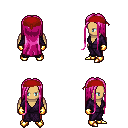
a pixel art fantasy rpg character, male body template, human, tanned skin, purple robe, red pants, pink extra-long hairstyle, red bandana, gold gloves, gold boots, four views (front, back, left, right), 2x2 character sprite sheet, small pixel art, hard edges, no anti-aliasing